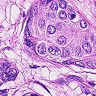
Metastatic tissue present: yes